Question: I have some problems on how to program a responsive "content" box from bootstrap. As in the <URL> shown I want to make the inner of the Bootstrap 'content-inner' responsive.
In the content-inner box i have
- one div which has a fixed width - the second container (an 'article' container) is the container which should take the remaining space of the page (so as the height gets bigger the white background should get bigger and the top and bottom grey space smaller). This Container has also an overflow-y but the overflow-x is hidden because of the scroll bar on the right there would also be a scrollbar at the bottom. - and the third one has a fixed width, too
Attention on the space at the top and the bottom, there should be a space.
I din't really know that much methods on realizing/solving this problem.
So I searched for methods on how to realize and I found the <URL>. Is it true that this "function" is just experimental? I tested it with this function but I didn't really got a successfull result so I don't know any more methods.
My problems I got when testing to resolve this issue was that the white background of the content-inner box where all the content is located went away :/
I tried to fix it with the Bootstrap class 'clearfix' but I wasn't successfull.
So do you have any solution on how to solve this problem?
Thank you for all the helpfull results and answers and thank you for any help. :)
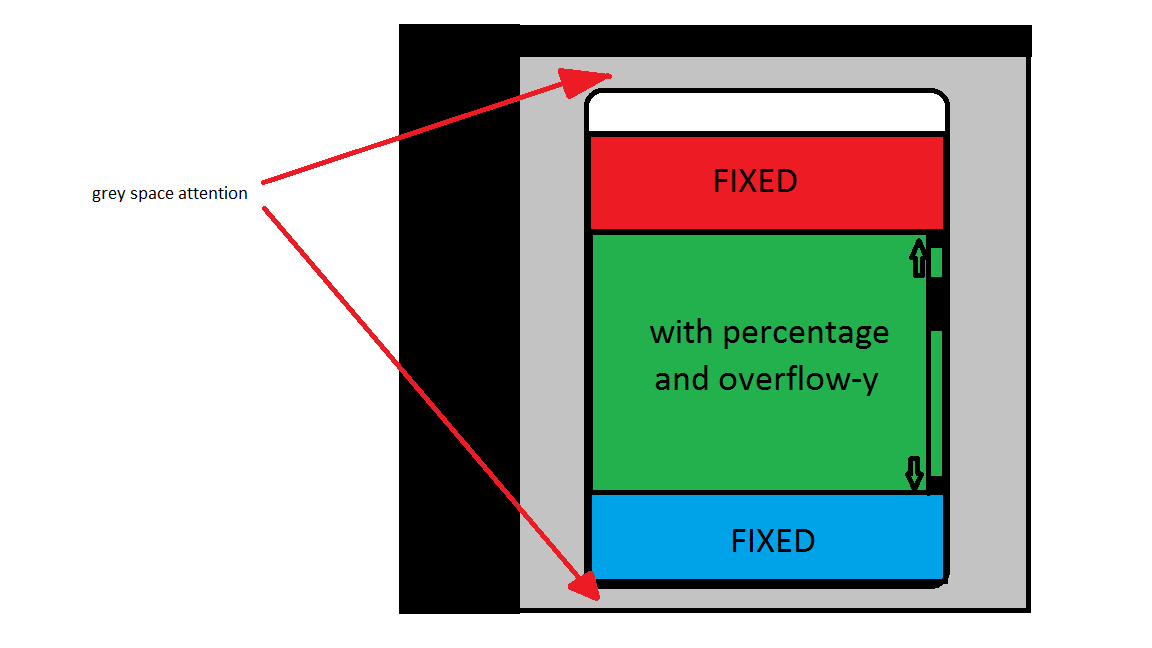
Answer: I'm not 100% I fully understand your question but if you want the elements above and below the article to be fixed height and the scrollable article to respond to different viewport heights here is the solution for that (note that I couldn't find where you set the exact height for the 'red' and 'blue' box):
'''
.height-450 {
overflow: auto;
height: calc(80vh - 100px - 200px);
}
'''
the '100px' would be the given fixed height of the red box and '200px' being the given fixed height of the blue box.
'vh' stands for 'viewport height' where '100vh' is the entire height. And you can use other units than vh and px.
You can control the upper and lower gray space either with deliberate heights of these or just ensure (by the given code) that the content-inner never takes the full height of the viewport. Note that the latter will keep everything inside the given viewport so all content is always visible.
PS Note that a lot of your CSS can be replaced by standard Bootstrap classes.
And CSS calc() <URL>